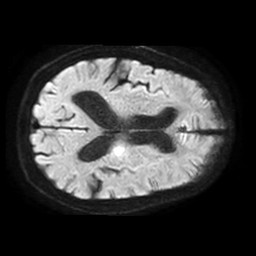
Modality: TRACE
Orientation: axial
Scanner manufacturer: philips
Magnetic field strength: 1.5 T
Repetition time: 3.4 s
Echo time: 0.06922 s